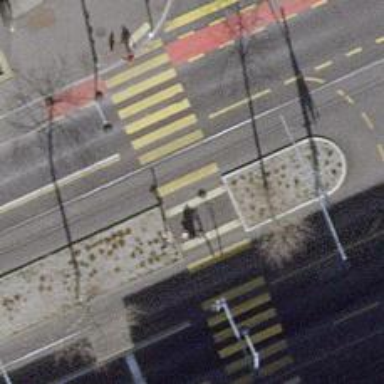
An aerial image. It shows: Kerb barrier.